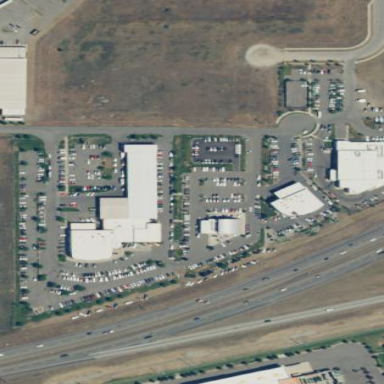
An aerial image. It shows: Retail area.